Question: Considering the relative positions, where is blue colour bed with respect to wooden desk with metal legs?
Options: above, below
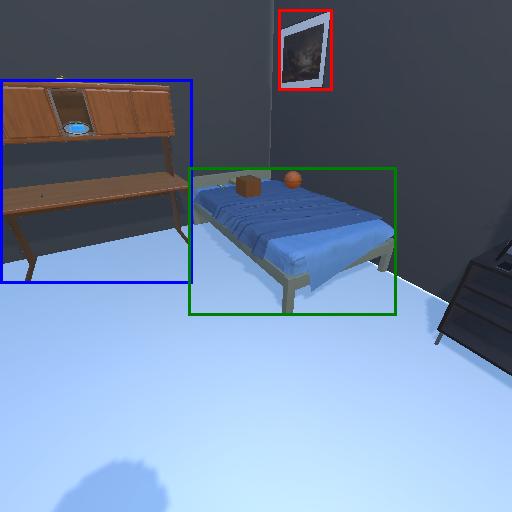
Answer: above